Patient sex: F
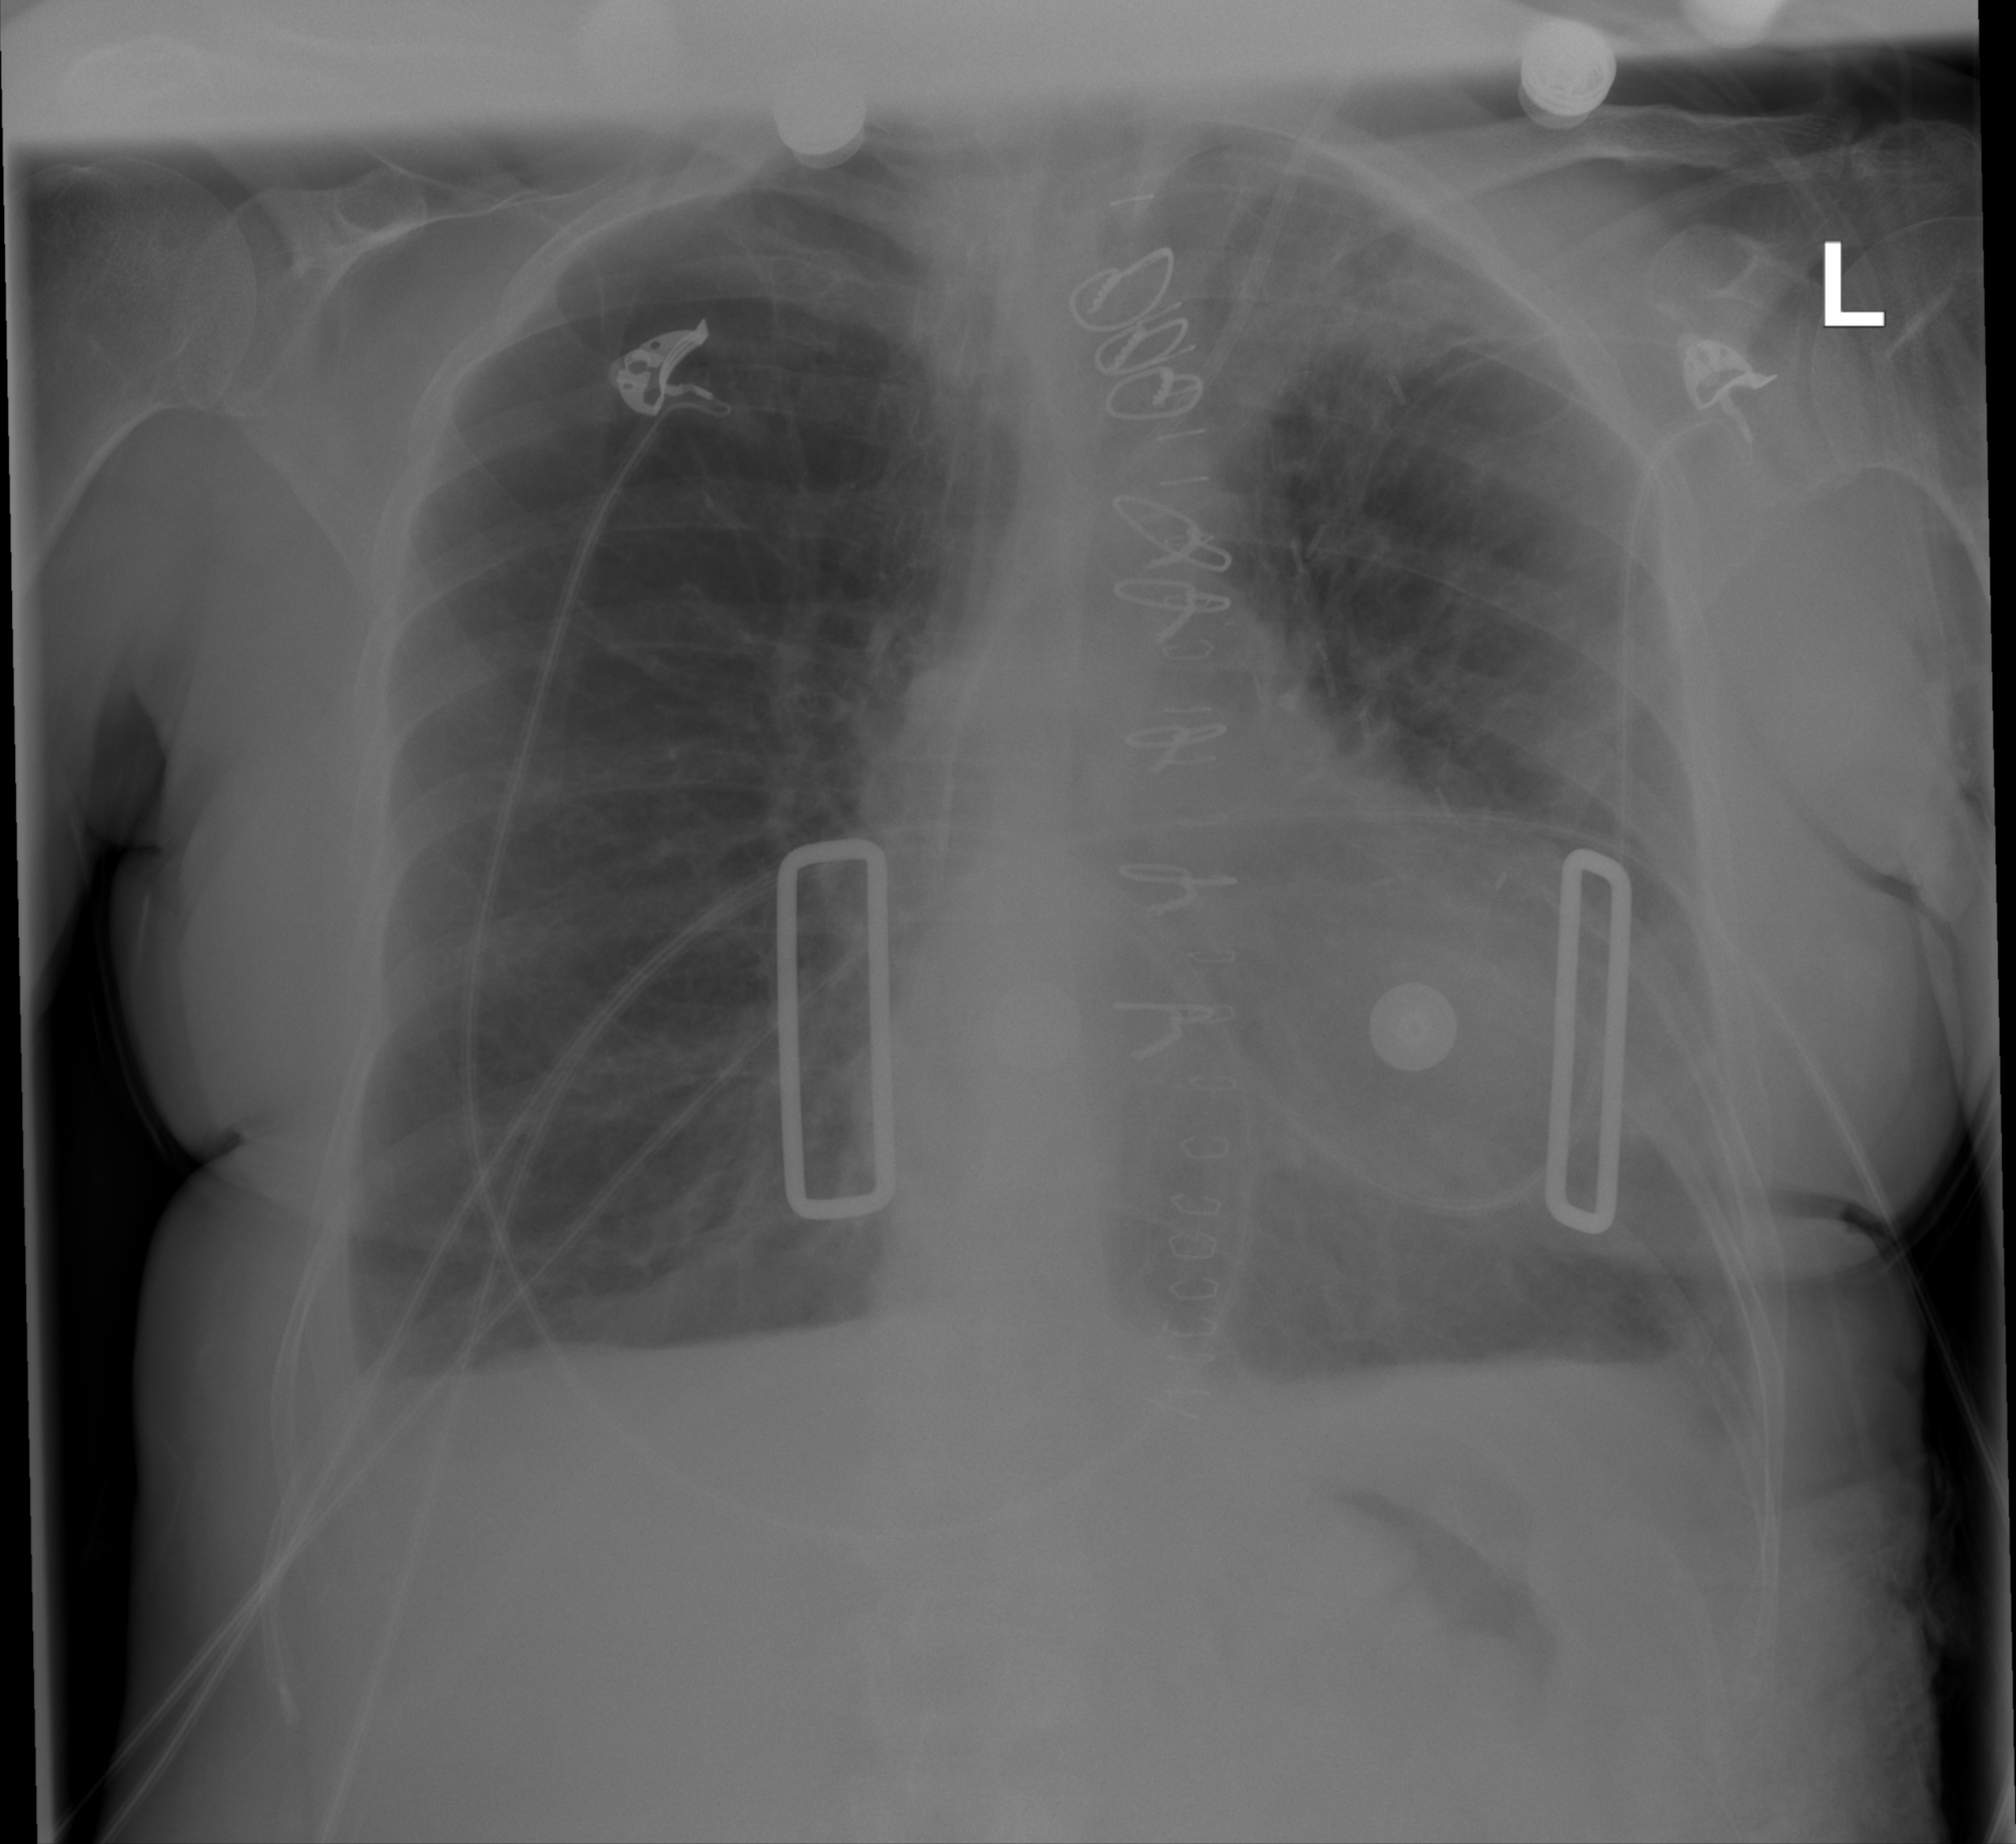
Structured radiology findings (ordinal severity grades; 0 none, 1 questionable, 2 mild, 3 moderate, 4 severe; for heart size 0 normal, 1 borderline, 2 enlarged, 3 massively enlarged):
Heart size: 2
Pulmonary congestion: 0
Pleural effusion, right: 2
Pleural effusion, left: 2
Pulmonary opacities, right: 0
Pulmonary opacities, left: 0
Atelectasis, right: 0
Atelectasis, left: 0